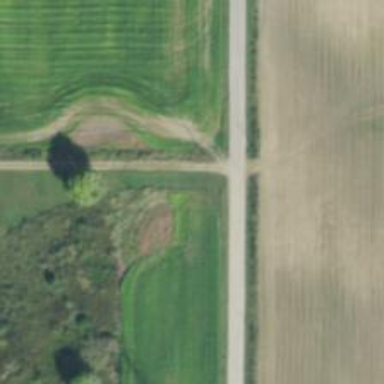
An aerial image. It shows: Unclassified road.